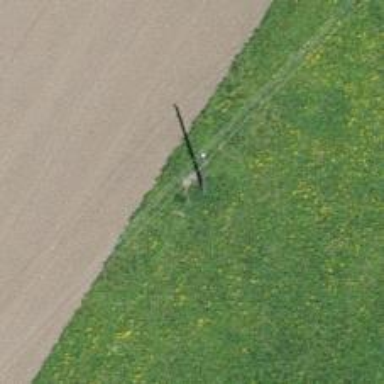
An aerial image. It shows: Power pole.